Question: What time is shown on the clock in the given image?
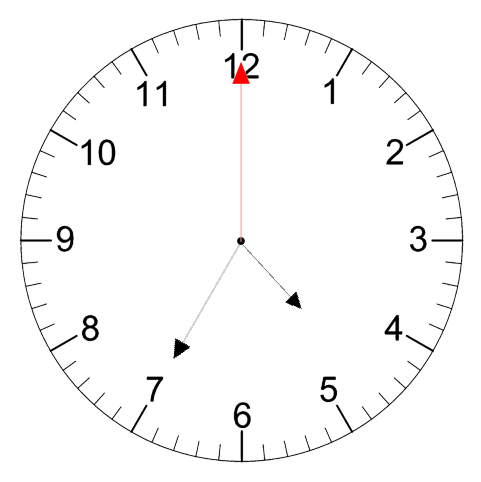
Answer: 04:35:00